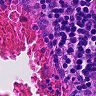
Metastatic tissue present: no